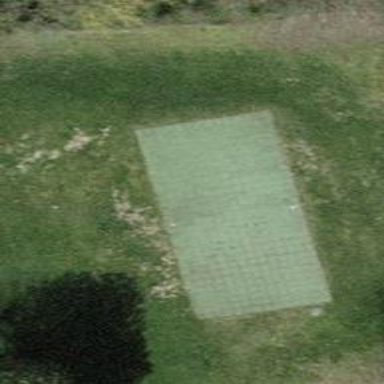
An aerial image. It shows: Volleyball court with artificial turf pitch.